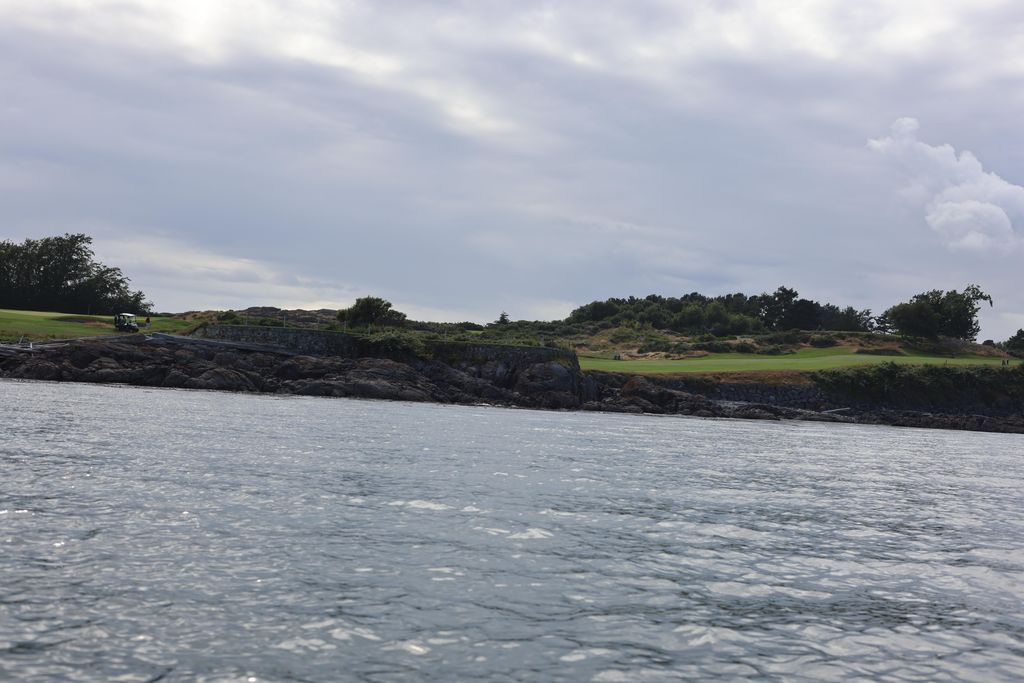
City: victoria